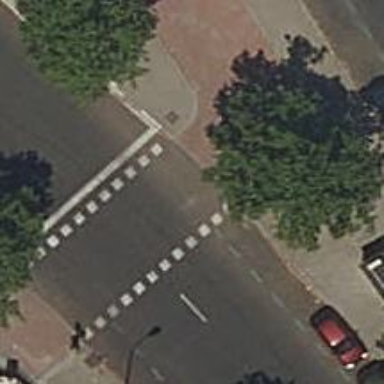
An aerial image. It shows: Road with traffic signals at the crossing.